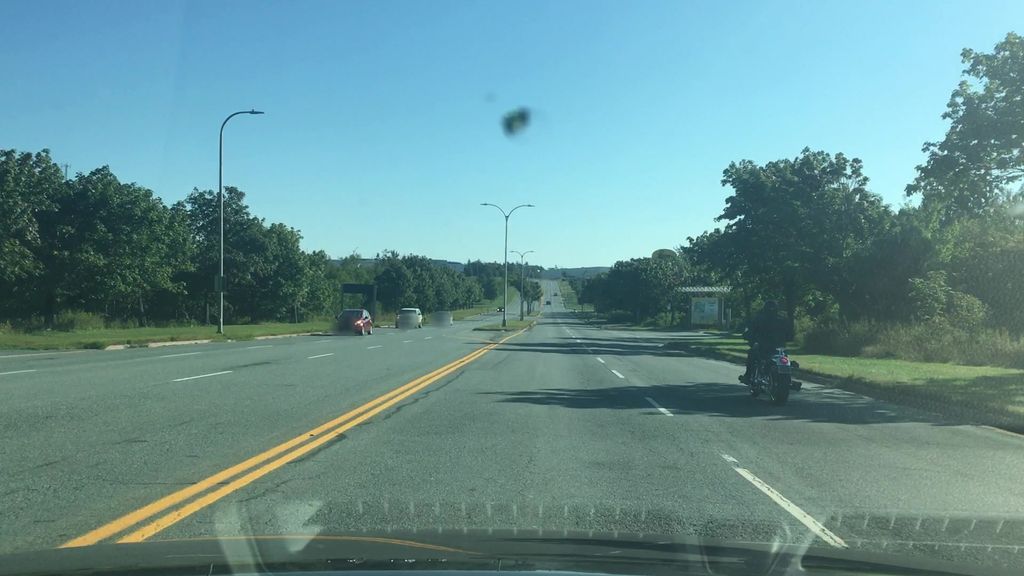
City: halifax